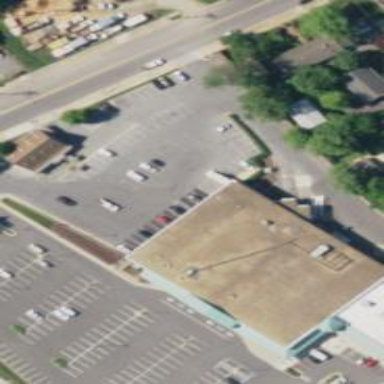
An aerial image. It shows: Convenience shop.